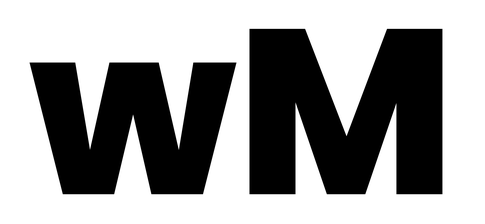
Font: Poppins-ExtraBold